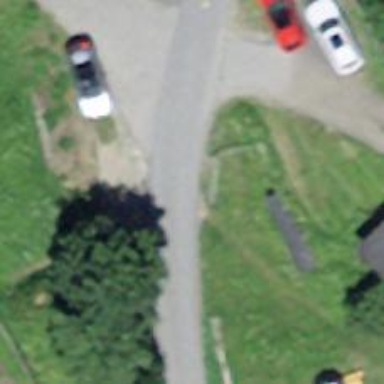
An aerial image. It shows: Residential road with fine gravel surface of grade2 tracktype.